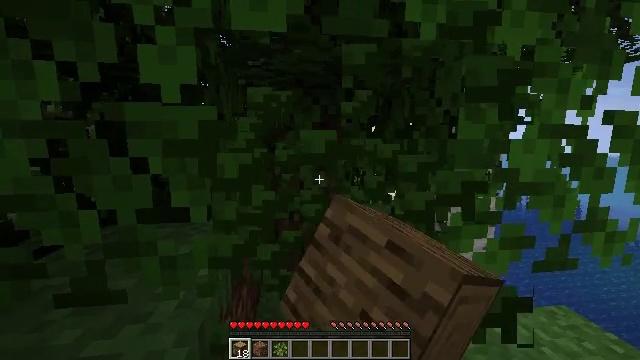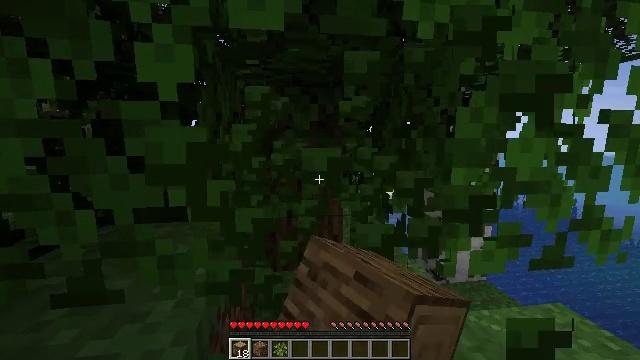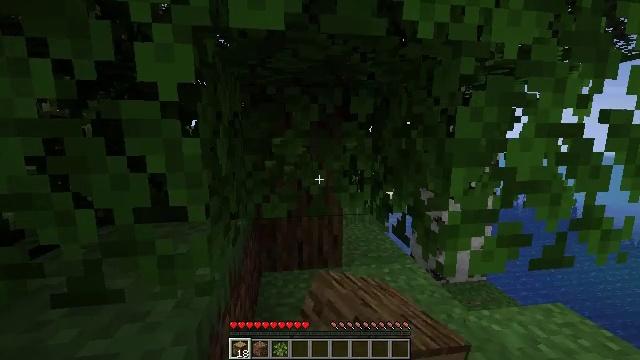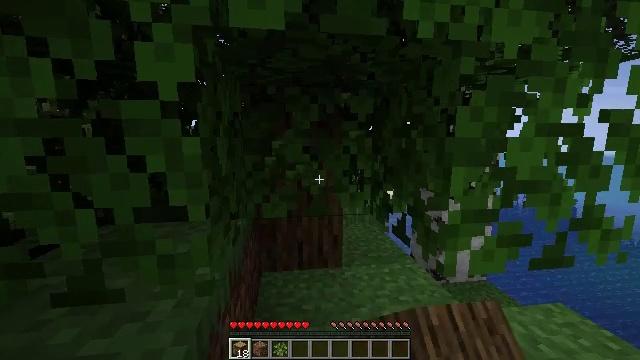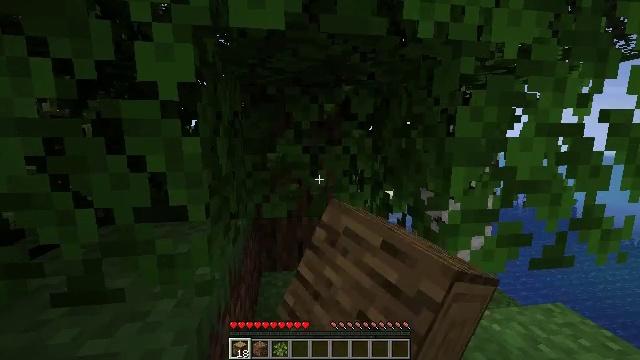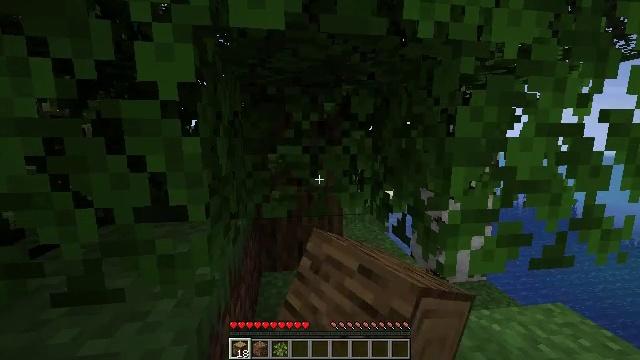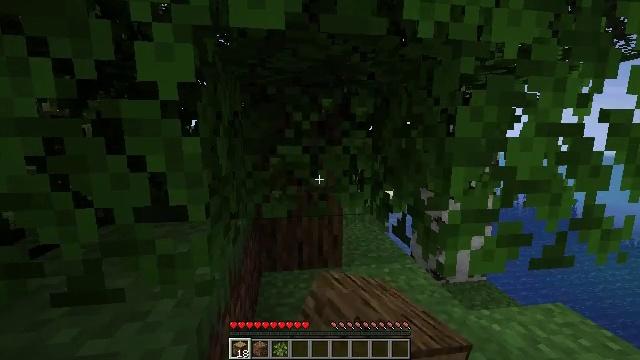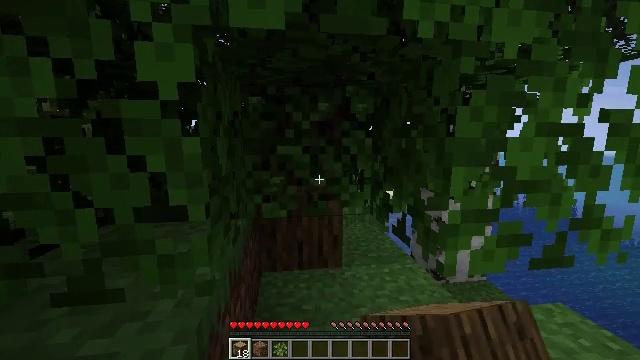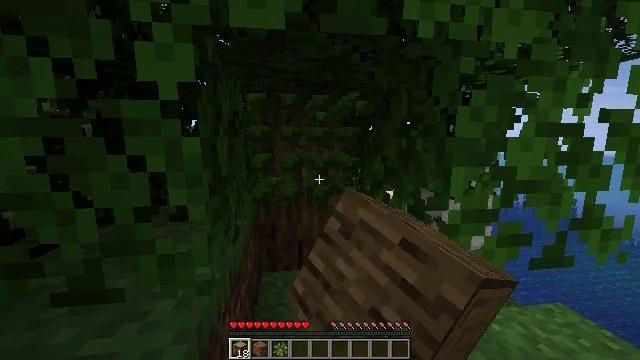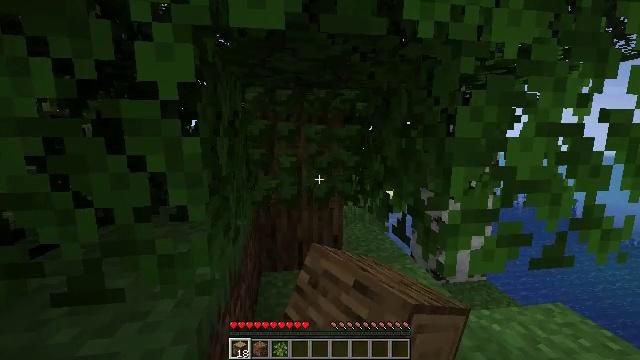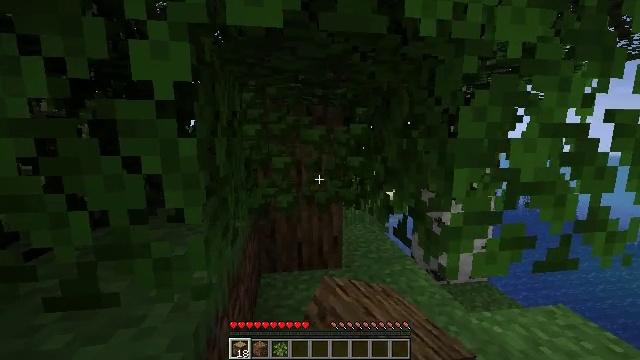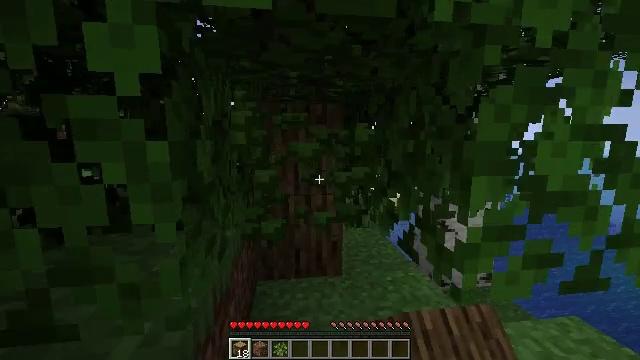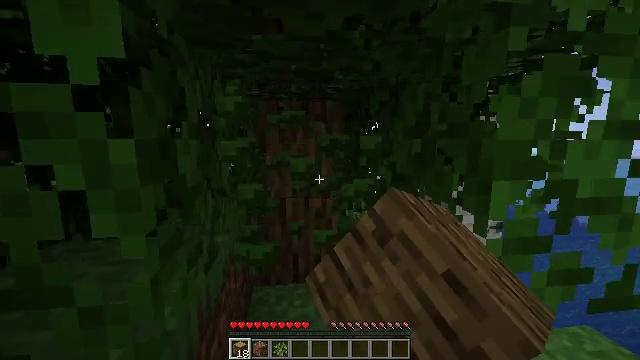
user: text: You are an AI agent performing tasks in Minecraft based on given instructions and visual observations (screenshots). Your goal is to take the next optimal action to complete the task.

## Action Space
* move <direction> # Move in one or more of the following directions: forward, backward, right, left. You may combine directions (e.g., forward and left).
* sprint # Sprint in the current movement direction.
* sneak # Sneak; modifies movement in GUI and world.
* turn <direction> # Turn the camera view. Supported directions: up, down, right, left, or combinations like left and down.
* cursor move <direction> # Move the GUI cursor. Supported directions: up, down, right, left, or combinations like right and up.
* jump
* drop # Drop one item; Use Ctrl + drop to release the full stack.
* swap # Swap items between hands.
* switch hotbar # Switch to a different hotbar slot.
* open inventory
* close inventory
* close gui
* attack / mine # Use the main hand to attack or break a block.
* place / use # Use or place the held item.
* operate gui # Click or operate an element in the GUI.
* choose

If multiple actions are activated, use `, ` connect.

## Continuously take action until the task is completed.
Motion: motion action
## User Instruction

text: Trim the tree by mining oak leaves.
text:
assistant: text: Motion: attack / mine
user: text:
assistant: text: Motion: attack / mine
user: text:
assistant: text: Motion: attack / mine
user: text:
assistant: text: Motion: attack / mine
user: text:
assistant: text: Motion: attack / mine
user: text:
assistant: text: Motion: attack / mine
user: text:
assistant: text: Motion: attack / mine
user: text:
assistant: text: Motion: attack / mine
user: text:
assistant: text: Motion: attack / mine
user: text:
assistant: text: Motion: move forward, attack / mine
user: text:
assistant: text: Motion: move forward, attack / mine
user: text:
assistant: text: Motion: move forward, attack / mine
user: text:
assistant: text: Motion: attack / mine